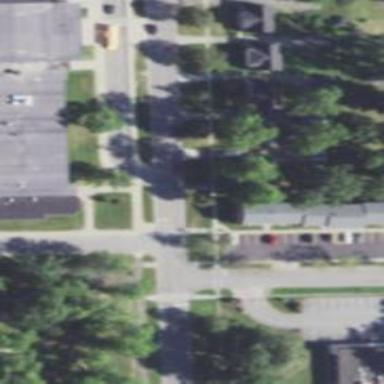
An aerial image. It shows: Uncontrolled footway crossing with lines marking the way.